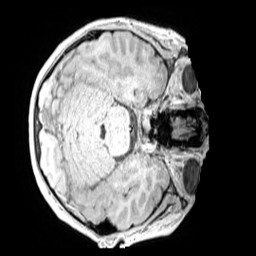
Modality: MP2RAGE
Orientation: axial
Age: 10
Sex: male
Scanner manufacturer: siemens
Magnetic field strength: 3 T
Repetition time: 4 s
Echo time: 0.00299 s